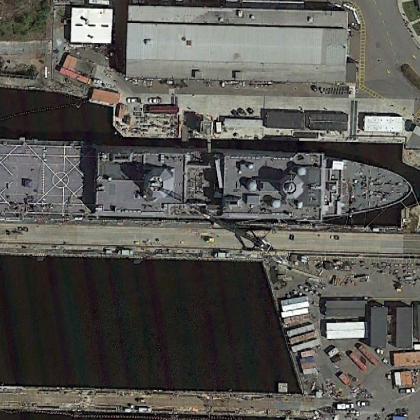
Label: San_Antonio-class_transport_dock